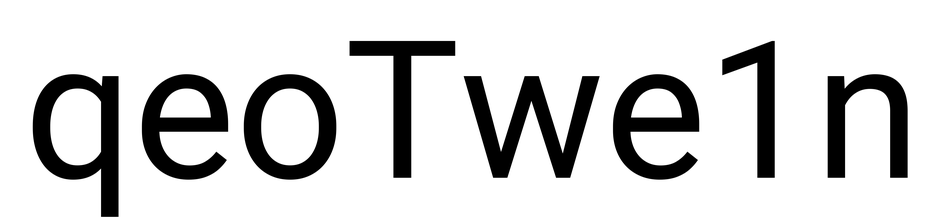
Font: Roboto_Regular